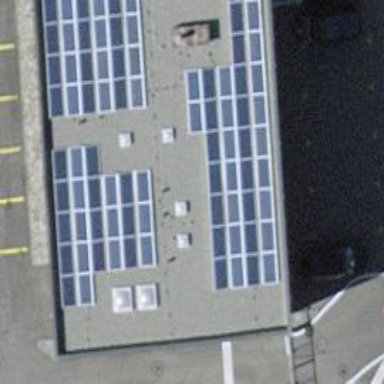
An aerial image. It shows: Solar photovoltaic panel generator.